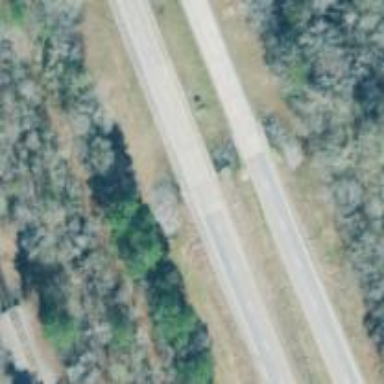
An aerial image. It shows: Bridge over dual carriageway trunk highway.